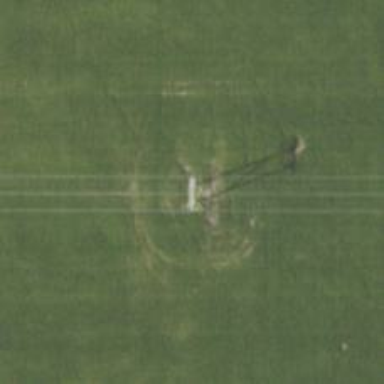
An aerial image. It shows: Power tower.